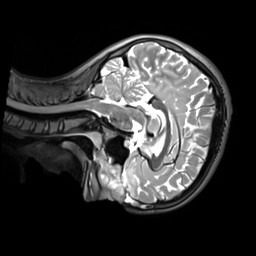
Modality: T2w
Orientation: sagittal
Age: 13
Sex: female
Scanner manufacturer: siemens
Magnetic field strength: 3 T
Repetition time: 3.2 s
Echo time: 0.408 s